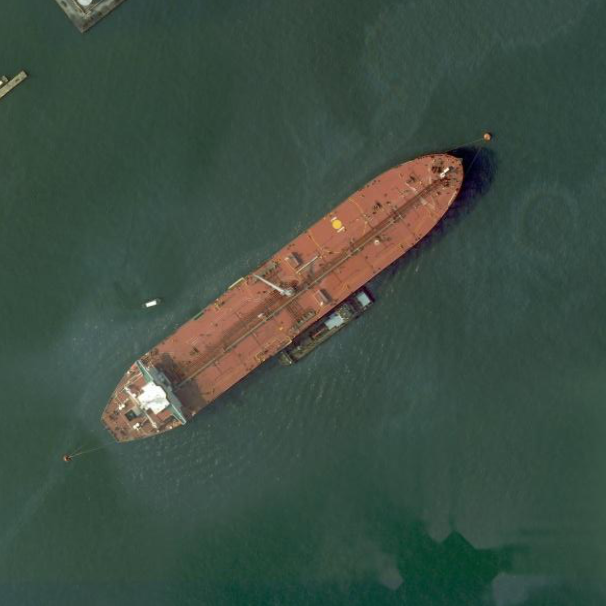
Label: Tank_ship